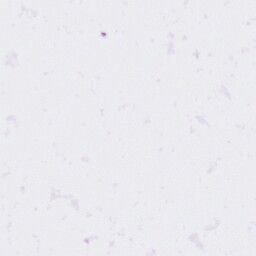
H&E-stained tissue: Ovarian